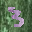
Label: 3